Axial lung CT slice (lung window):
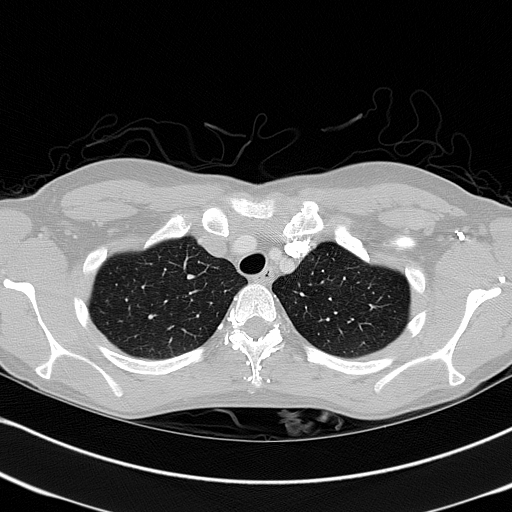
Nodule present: no